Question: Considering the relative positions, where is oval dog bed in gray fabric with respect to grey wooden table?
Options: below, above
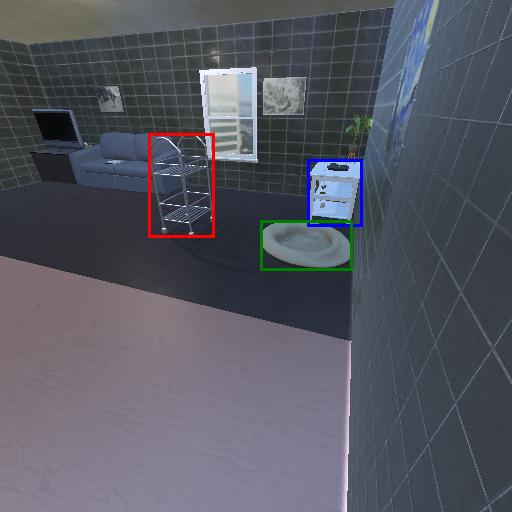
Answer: below